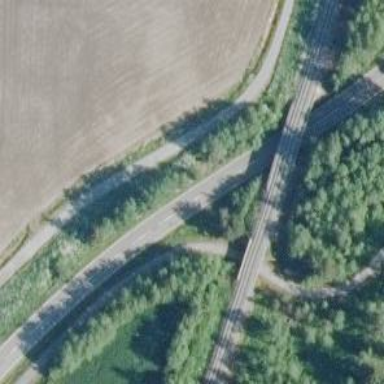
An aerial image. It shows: Cycleway.